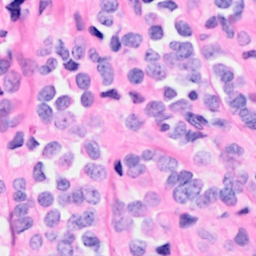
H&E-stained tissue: Breast